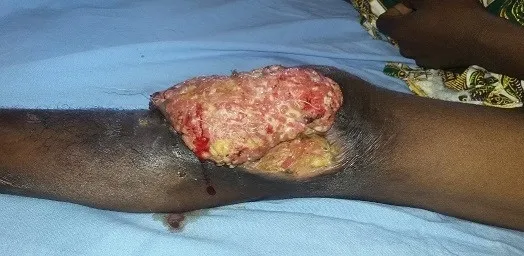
Burgeoning ulcer tumor.
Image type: medical_photograph (other_medical_photograph)